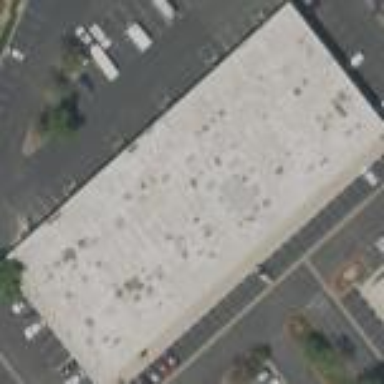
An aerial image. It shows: Commercial building.